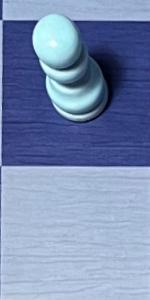
Label: Empty